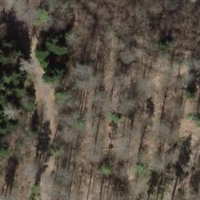
EUNIS habitat code: 41
Species observed at this site:
Fagus sylvatica